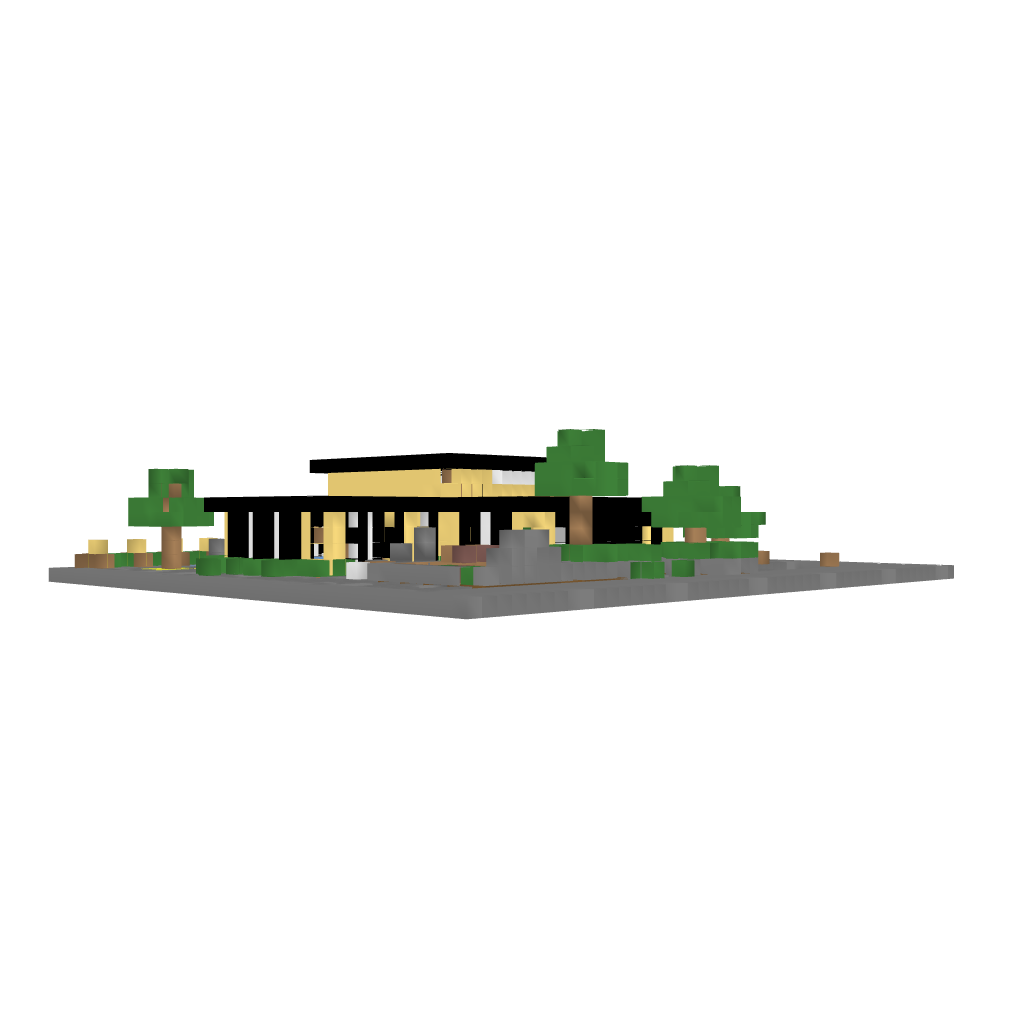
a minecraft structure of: Modern House #3 (Ecl1pse8) 1.7.2 bad low quality